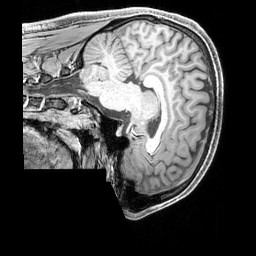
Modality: T1w
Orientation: sagittal
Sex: male
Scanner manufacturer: siemens
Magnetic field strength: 3 T
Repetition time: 2.3 s
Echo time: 0.00226 s